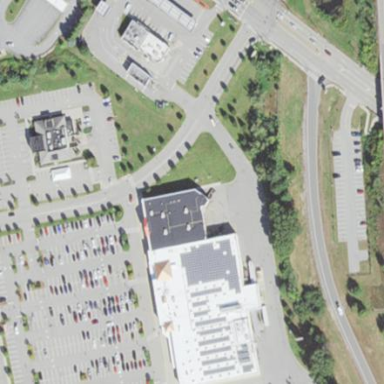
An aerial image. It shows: Retail building housing supermarket.